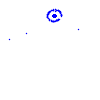
Particle: kaon